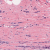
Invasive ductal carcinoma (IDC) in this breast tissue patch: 1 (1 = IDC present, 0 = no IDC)